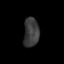
Tissue: skin
Cell type: Epithelial cells
Senescence score: 0.2688
Nuclear area (px): 440
Mean DAPI intensity: 59.348